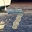
Label: 7